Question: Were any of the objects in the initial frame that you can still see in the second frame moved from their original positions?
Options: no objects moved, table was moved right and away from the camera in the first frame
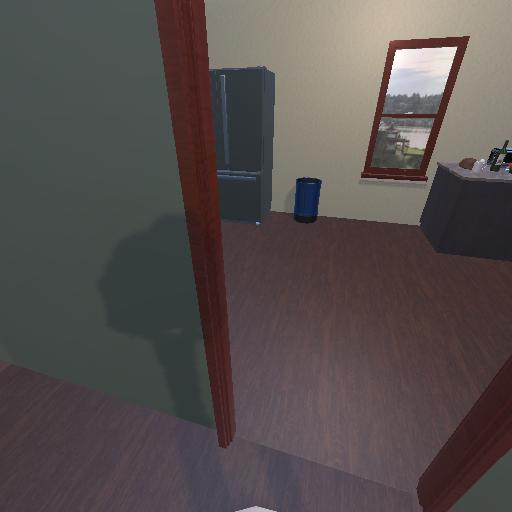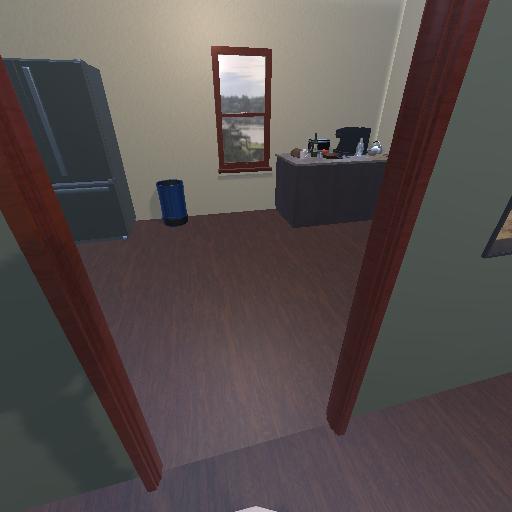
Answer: no objects moved